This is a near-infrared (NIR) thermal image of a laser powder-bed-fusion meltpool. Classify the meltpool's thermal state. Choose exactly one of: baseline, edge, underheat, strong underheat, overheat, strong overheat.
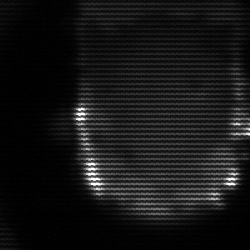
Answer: baseline